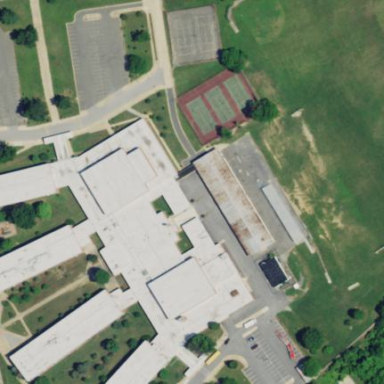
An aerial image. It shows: School.